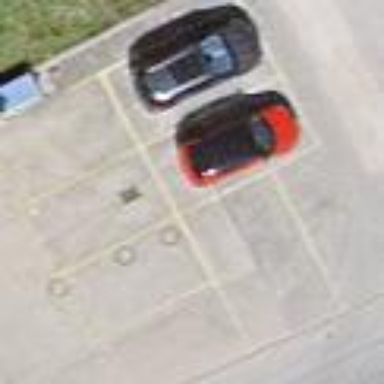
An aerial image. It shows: Street-side parking area.